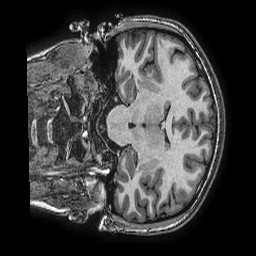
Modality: T1w
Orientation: coronal
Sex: female
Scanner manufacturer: ge
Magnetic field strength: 3 T
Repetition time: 0.0077 s
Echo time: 0.003436 s